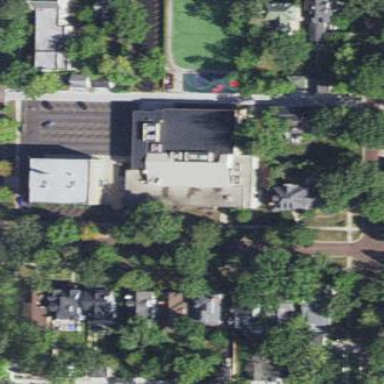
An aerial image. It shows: School.